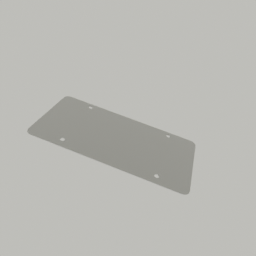
Label: mechanical